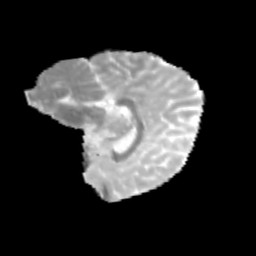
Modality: MD
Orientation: sagittal
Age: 11
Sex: female
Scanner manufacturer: siemens
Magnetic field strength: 3 T
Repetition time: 3.8 s
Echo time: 0.07 s